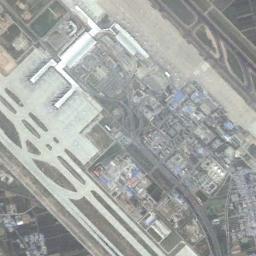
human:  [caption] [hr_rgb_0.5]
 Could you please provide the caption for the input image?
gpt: The heliport is surrounded by neat terraces .

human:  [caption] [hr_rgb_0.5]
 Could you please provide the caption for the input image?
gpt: There is an airport next to many buildings .

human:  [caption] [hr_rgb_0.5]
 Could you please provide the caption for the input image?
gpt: An airport with some parallel runways and a white terminal on the lawn and some buildings arranged neatly beside .

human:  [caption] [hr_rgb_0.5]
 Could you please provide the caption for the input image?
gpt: A complex airport with many runways and buildings .

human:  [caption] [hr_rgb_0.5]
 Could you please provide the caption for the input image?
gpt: There are many houses of different sizes and shapes in the airport .